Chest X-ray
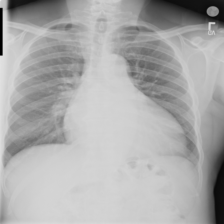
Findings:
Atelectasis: negative
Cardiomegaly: negative
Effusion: negative
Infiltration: negative
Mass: negative
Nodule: negative
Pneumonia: negative
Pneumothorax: negative
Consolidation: negative
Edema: negative
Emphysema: negative
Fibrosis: negative
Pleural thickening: negative
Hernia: negative